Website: crate-barrel
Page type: customer-info-address
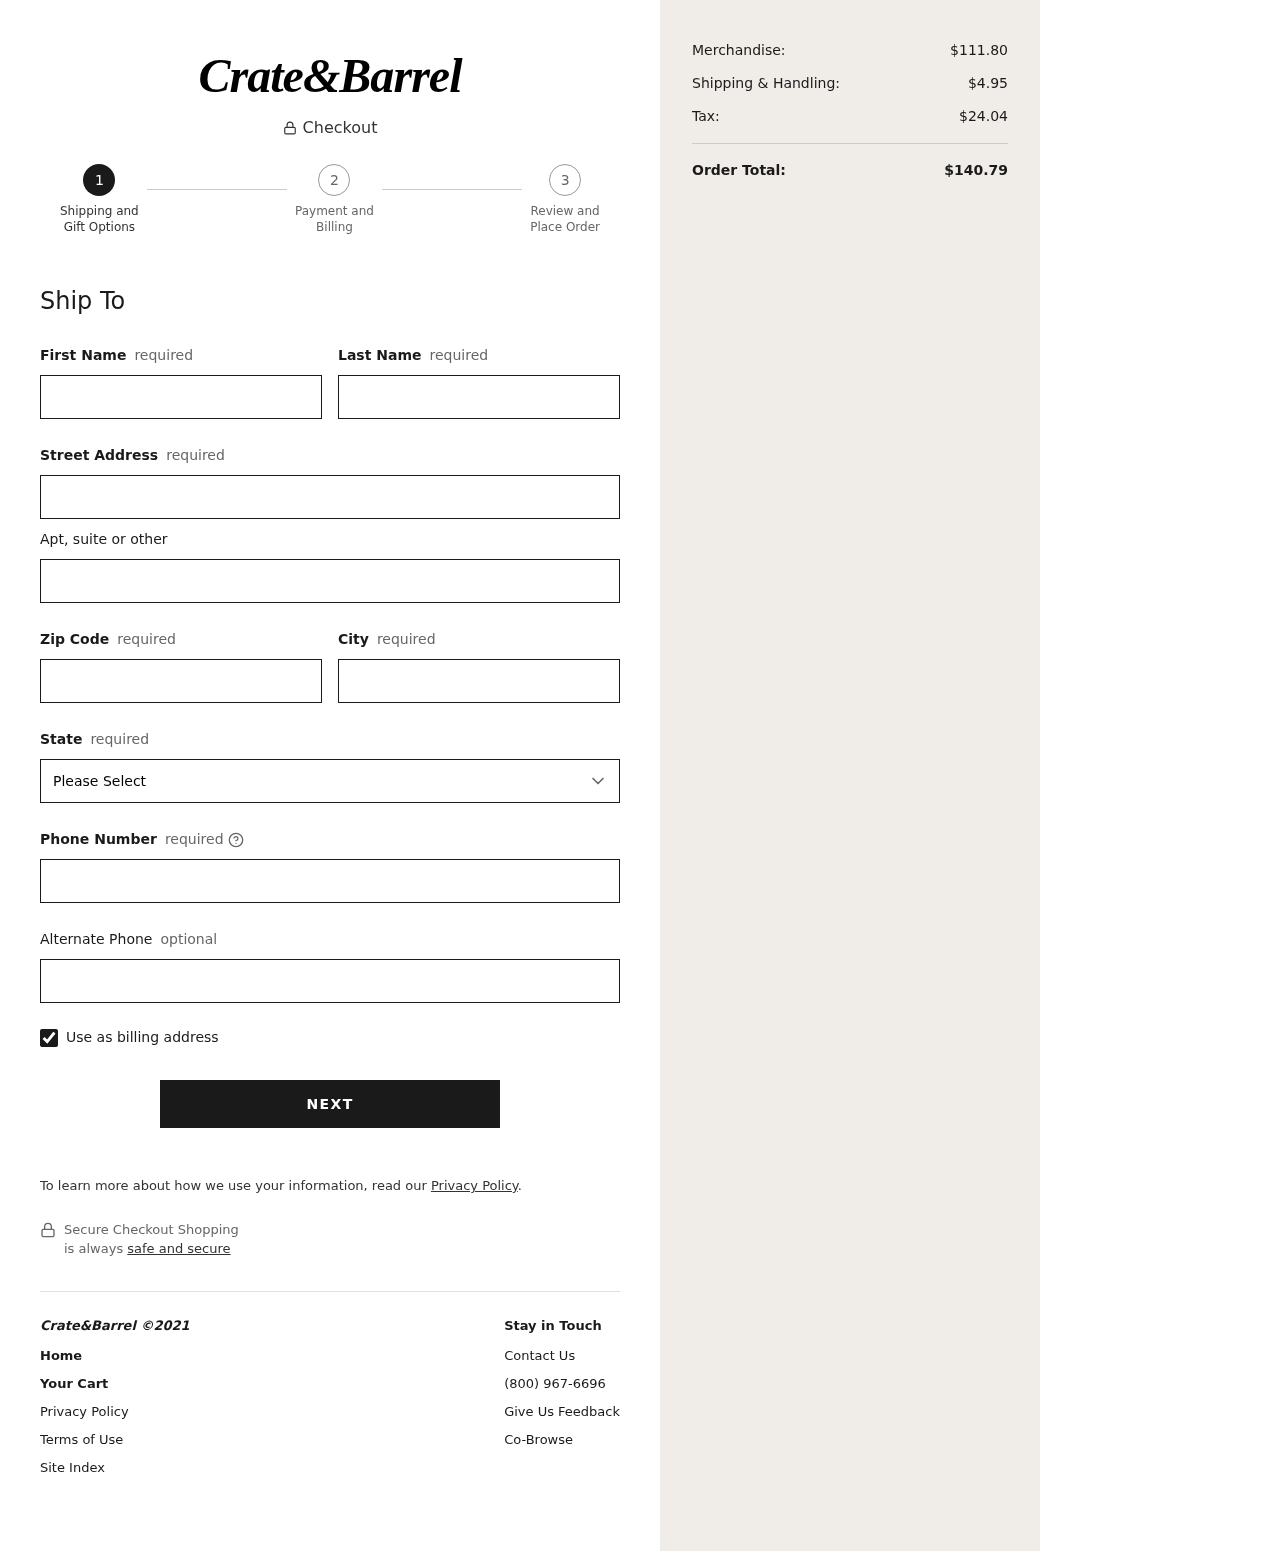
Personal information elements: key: PII_STATE
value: Kentucky
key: PII_FIRSTNAME
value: Lori
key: PII_LASTNAME
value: Lewis
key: PII_STREET
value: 89274 Le Estate
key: PII_POSTCODE
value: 67933
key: PII_CITY
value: Fernandezberg
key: PII_PHONE
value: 6286499133
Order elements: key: ORDER_SUBTOTAL
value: $111.80
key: ORDER_SHIPPING_COST
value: $4.95
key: ORDER_TAX
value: $24.04
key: ORDER_TOTAL
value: $140.79